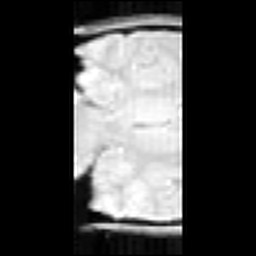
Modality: inplaneT1
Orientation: coronal
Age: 23
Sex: male